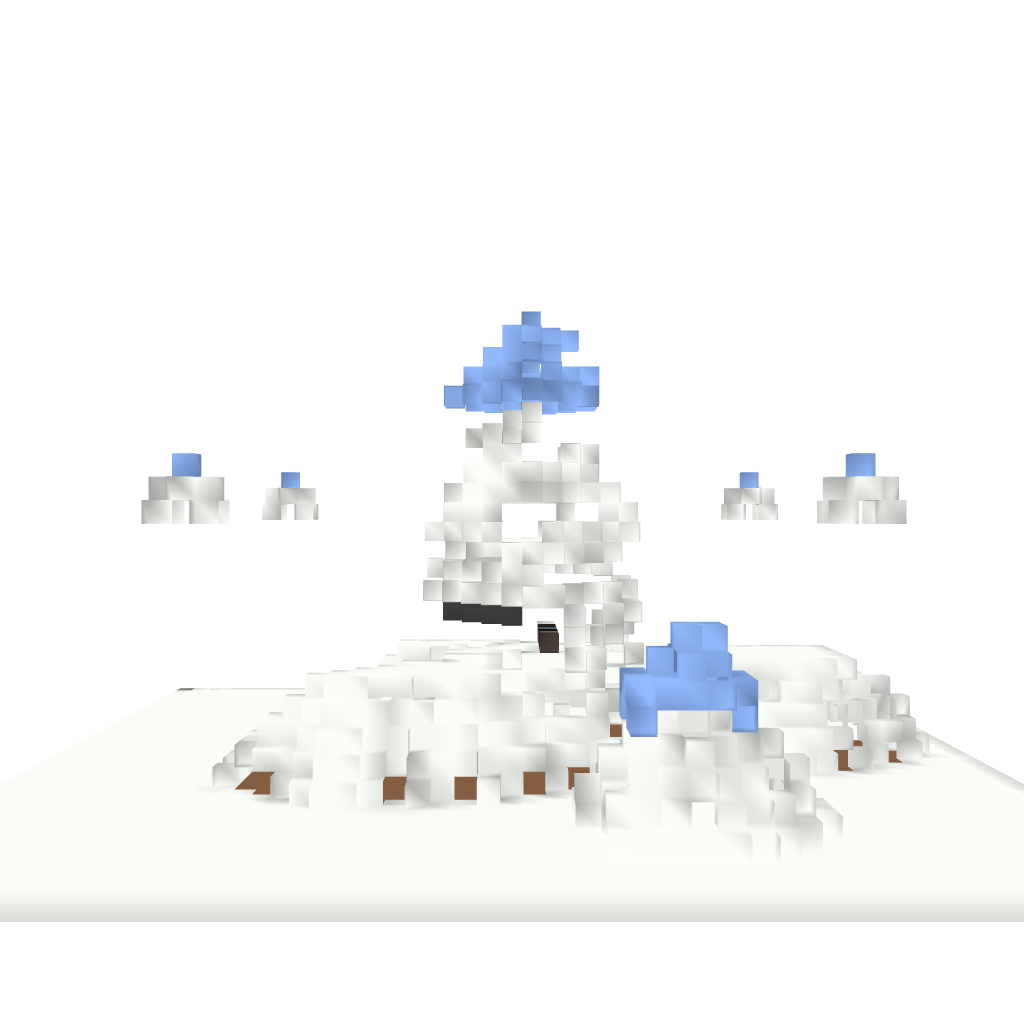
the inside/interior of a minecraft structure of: Adventure Time Ice Kingdom - By Cybersneeze